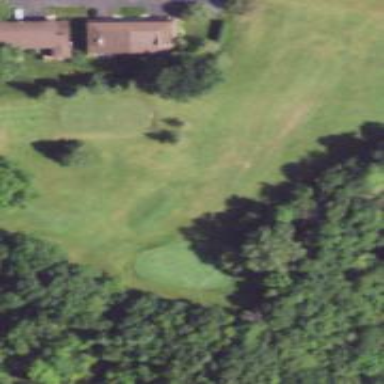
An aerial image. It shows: Golf hole.